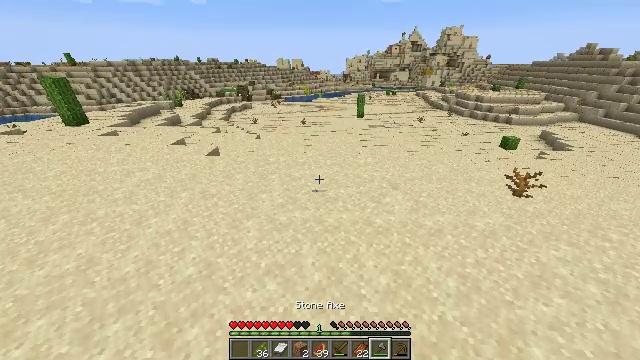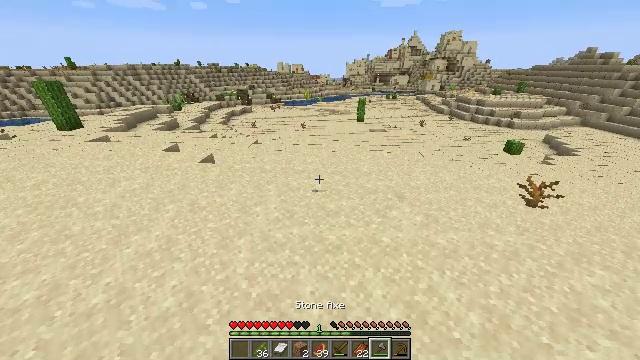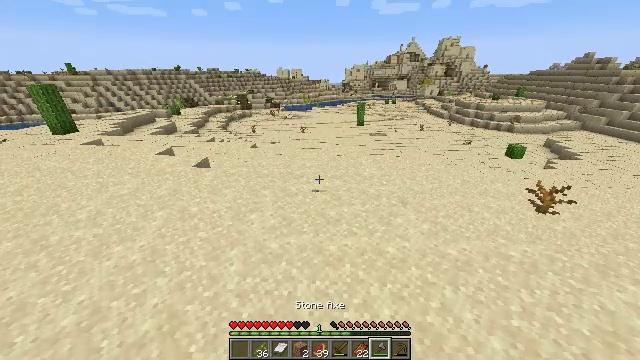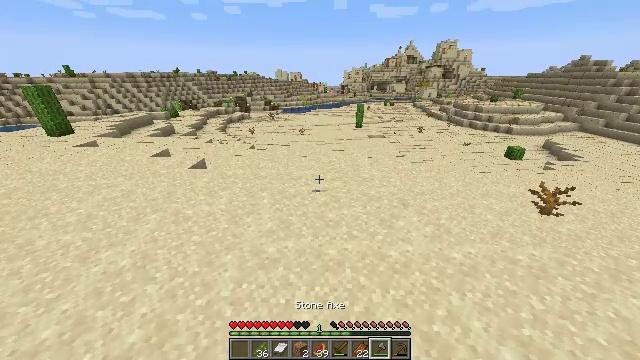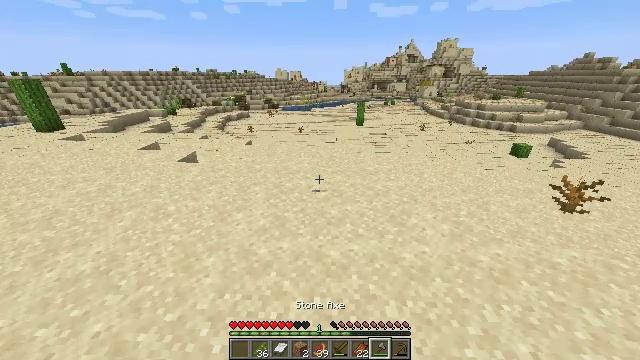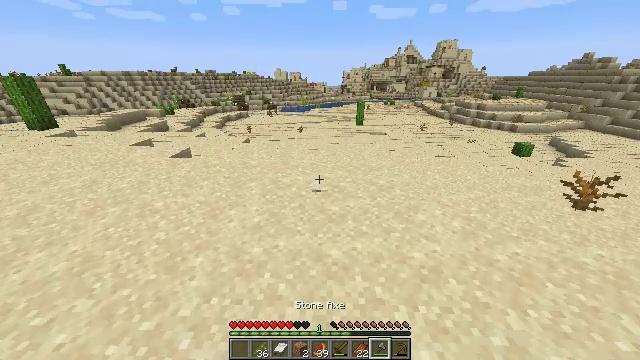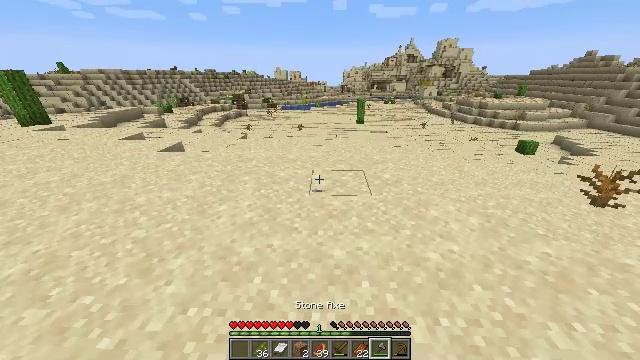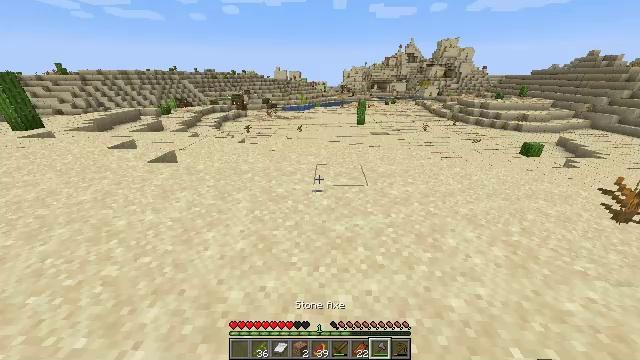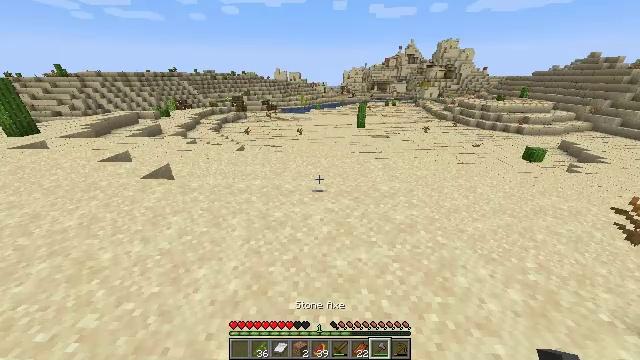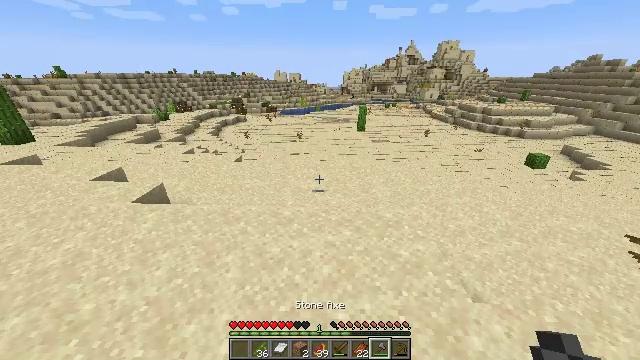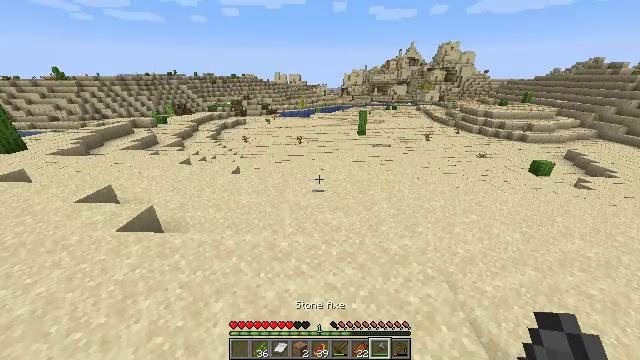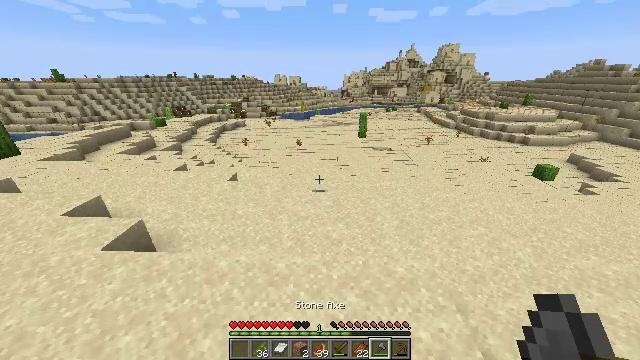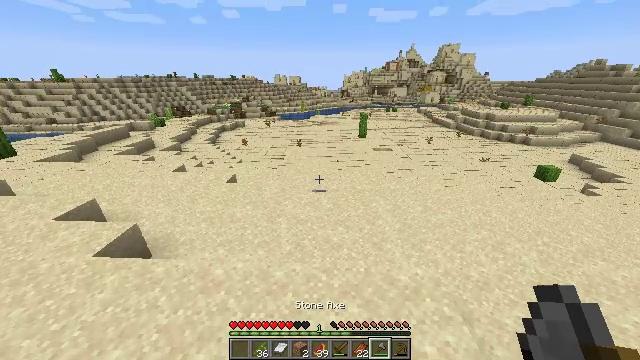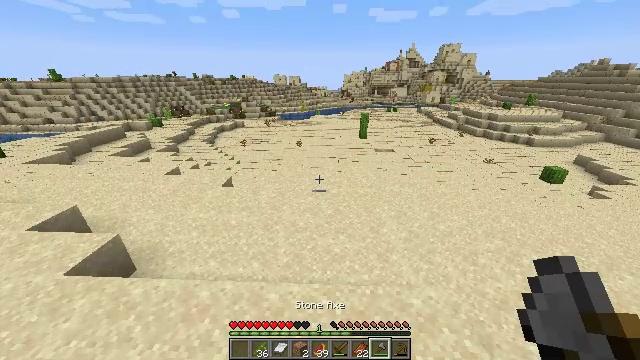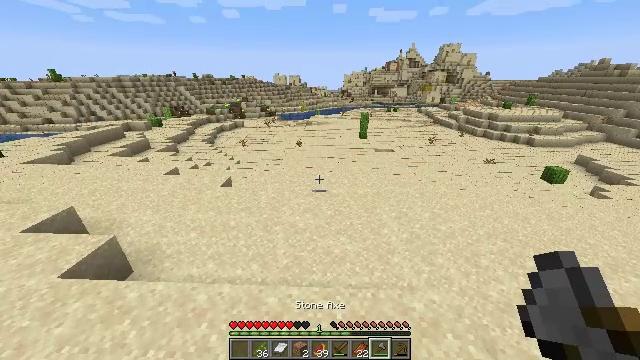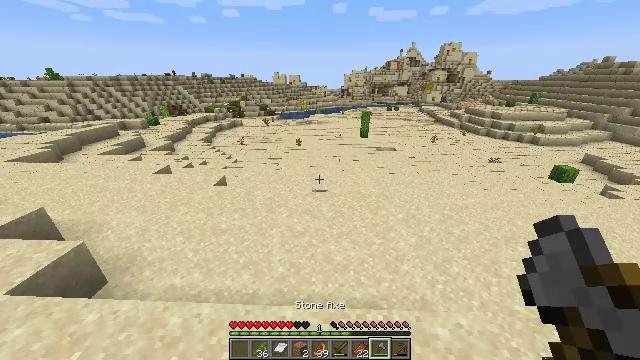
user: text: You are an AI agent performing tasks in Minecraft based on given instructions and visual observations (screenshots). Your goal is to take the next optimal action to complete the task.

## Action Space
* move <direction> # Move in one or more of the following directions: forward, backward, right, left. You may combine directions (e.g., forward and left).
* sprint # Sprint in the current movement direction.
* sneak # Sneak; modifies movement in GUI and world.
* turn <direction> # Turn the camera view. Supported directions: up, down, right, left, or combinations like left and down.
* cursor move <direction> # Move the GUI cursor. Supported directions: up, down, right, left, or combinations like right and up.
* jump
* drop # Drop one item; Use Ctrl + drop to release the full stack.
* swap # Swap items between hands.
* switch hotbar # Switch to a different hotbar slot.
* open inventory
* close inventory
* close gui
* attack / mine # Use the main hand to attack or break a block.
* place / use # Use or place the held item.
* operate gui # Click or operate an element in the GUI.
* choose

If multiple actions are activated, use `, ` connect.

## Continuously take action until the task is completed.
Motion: motion action
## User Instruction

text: Retrieve a smooth sandstone slab by mining.
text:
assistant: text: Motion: move forward, jump
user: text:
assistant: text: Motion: move forward, turn up, jump
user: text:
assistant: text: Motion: move forward, jump
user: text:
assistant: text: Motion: move forward, jump
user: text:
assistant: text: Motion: move forward, sprint, jump
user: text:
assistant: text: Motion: move forward, sprint, jump
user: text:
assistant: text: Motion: move forward, sprint, jump
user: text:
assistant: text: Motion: move forward, sprint, jump
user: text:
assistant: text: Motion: move forward, sprint, jump
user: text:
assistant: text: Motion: move forward, jump
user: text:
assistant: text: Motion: move forward, jump
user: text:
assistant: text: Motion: move forward, jump
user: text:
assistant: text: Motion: move forward, jump
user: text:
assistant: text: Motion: move forward, jump
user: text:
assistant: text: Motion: move forward, jump
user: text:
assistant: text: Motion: move forward, jump
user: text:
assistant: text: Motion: move forward, jump
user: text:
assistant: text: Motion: move forward, jump
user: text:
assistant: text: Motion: move forward, jump
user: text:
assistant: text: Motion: move forward, sprint, jump
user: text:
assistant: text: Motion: move forward, sprint, jump
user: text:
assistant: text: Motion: move forward, sprint, jump
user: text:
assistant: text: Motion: move forward, sprint, jump
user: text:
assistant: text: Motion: move forward, jump
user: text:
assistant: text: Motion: move forward, jump
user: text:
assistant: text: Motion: move forward, jump
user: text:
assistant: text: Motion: move forward, jump
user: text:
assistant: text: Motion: move forward, jump
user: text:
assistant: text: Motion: move forward, jump
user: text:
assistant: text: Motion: move forward, jump